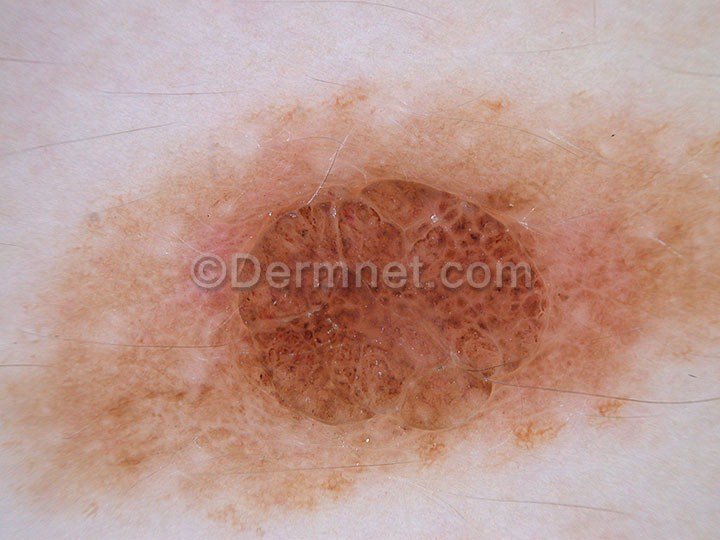
Disease: Melanoma Skin Cancer Nevi and Moles